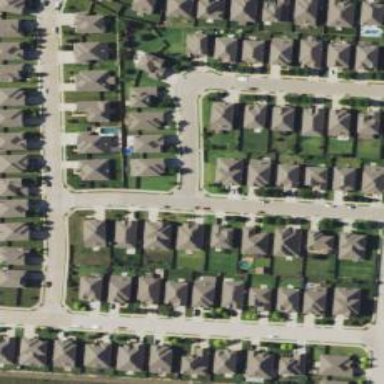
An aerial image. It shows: Residential road.